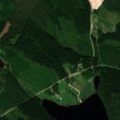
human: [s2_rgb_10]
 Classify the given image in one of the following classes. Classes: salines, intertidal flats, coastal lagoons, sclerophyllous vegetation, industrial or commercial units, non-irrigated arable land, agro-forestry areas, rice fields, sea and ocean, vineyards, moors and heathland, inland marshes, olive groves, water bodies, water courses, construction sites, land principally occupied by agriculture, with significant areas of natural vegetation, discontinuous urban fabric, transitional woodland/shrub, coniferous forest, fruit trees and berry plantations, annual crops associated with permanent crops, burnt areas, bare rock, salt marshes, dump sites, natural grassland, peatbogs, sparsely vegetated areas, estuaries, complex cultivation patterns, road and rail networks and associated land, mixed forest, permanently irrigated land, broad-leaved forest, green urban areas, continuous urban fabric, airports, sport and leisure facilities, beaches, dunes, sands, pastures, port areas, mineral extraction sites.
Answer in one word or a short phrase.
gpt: coniferous forest, mixed forest, water bodies